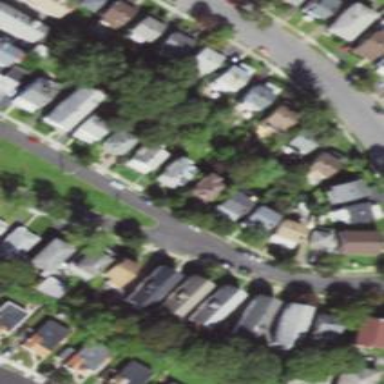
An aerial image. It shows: Residential road.